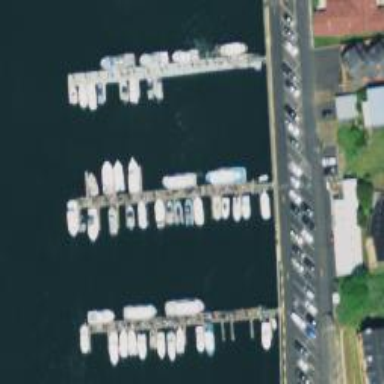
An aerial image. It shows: Man-made pier.